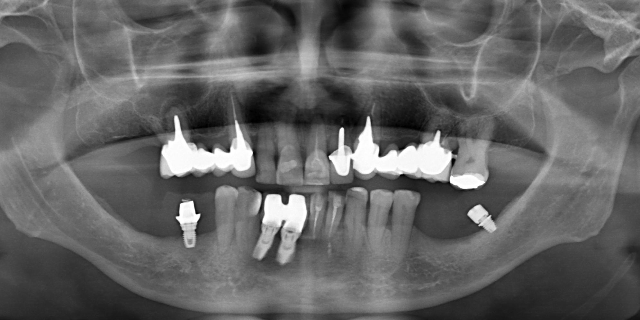
adult